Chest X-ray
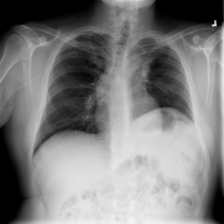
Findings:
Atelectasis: negative
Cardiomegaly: negative
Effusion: negative
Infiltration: negative
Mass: negative
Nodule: negative
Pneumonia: negative
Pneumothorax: negative
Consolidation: negative
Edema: negative
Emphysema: negative
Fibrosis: negative
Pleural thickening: negative
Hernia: negative